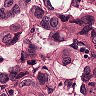
Metastatic tissue present: yes